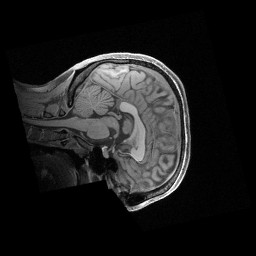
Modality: T1w
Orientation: sagittal
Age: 25
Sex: female
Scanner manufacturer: siemens
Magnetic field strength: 3 T
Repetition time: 2.4 s
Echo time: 0.00222 s